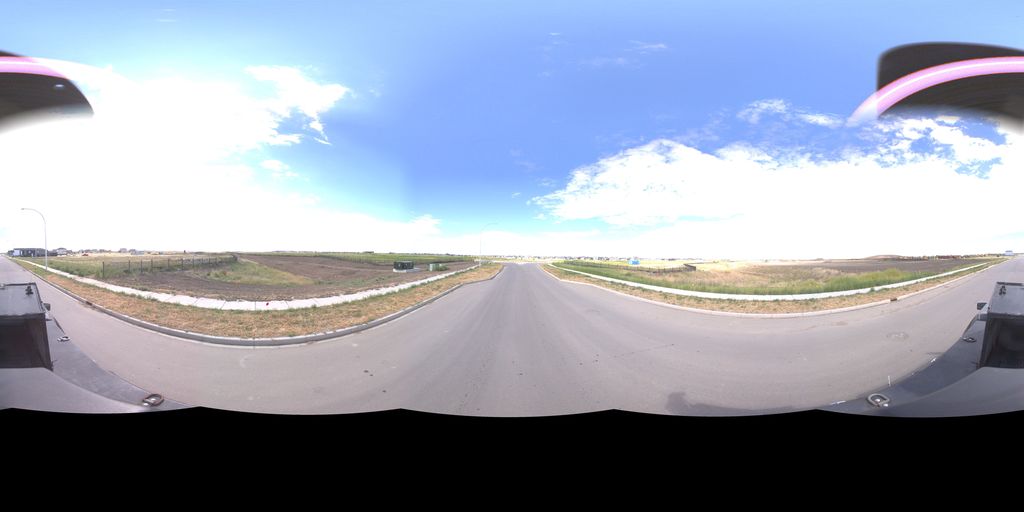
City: saskatoon